Field crop: maize
Growth stage: 1
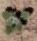
Species: chenopodium